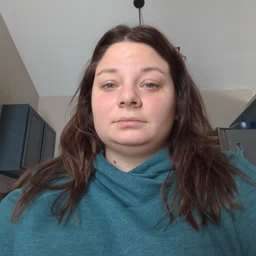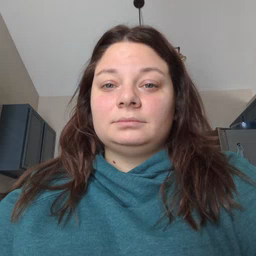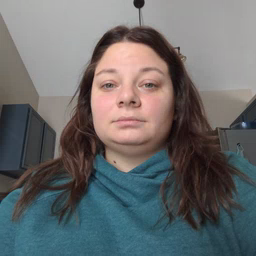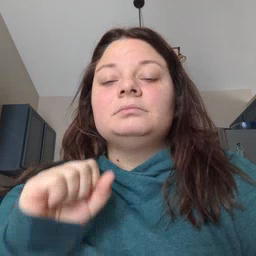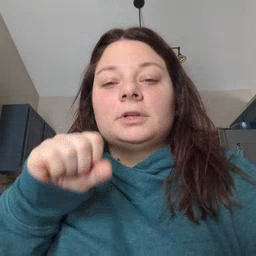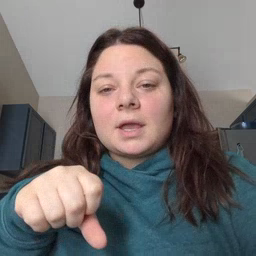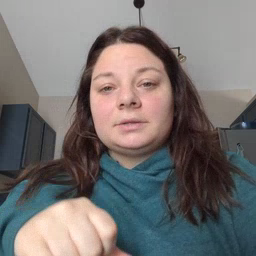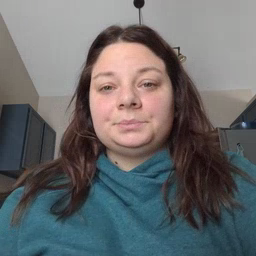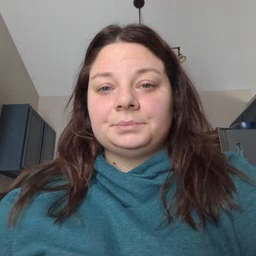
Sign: can